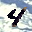
Label: 4